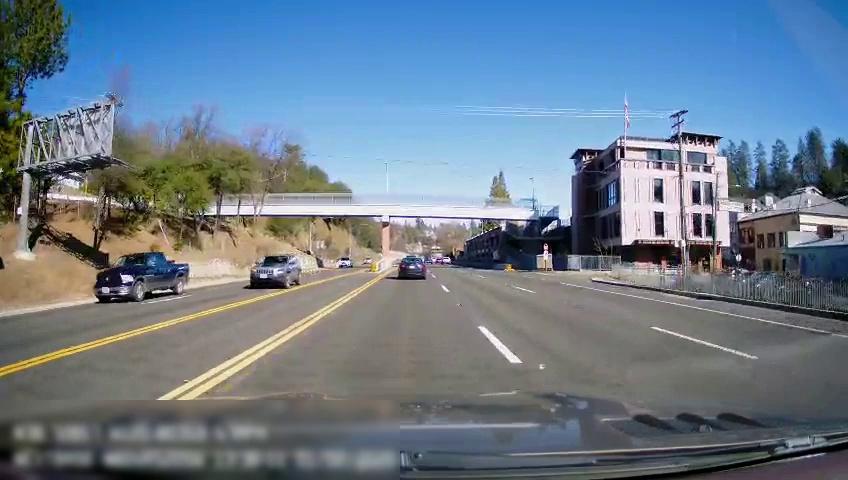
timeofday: Day
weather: Sunny
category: Drivable Space
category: Drivable Space
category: Vehicles | Car
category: Vehicles | Truck
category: Vehicles | Truck
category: Vehicles | SUV
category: Vehicles | Truck
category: Lanes | Current Lane
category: Lanes | Current Lane
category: Lanes | Alternate Lane
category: Lanes | Alternate Lane
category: Lanes | Opposite Lane
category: Lanes | Opposite Lane
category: Traffic | Signs